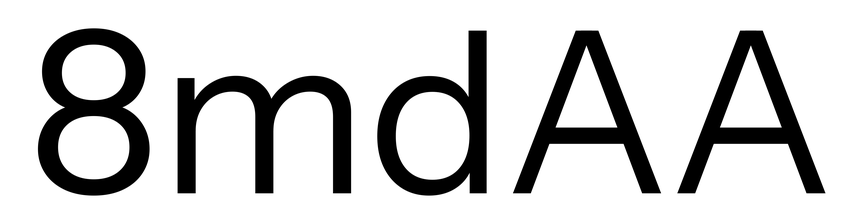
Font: InstrumentSans_Regular